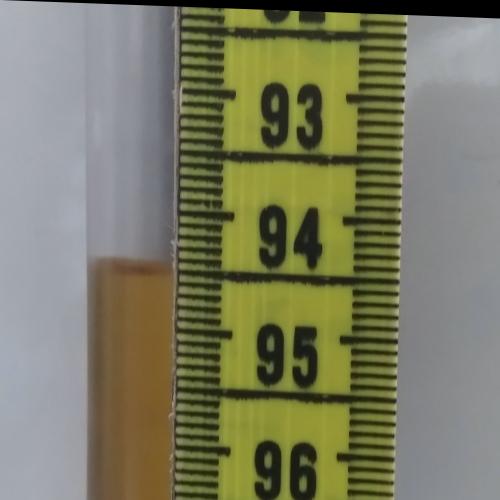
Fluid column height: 94.5 cm